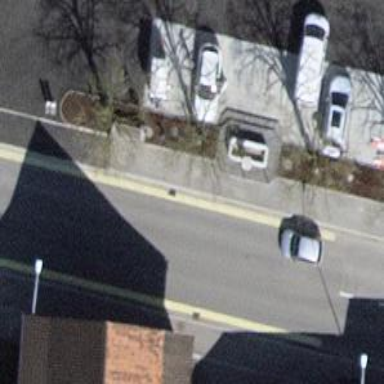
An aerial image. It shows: Bus stop with platform for public transport.